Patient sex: M
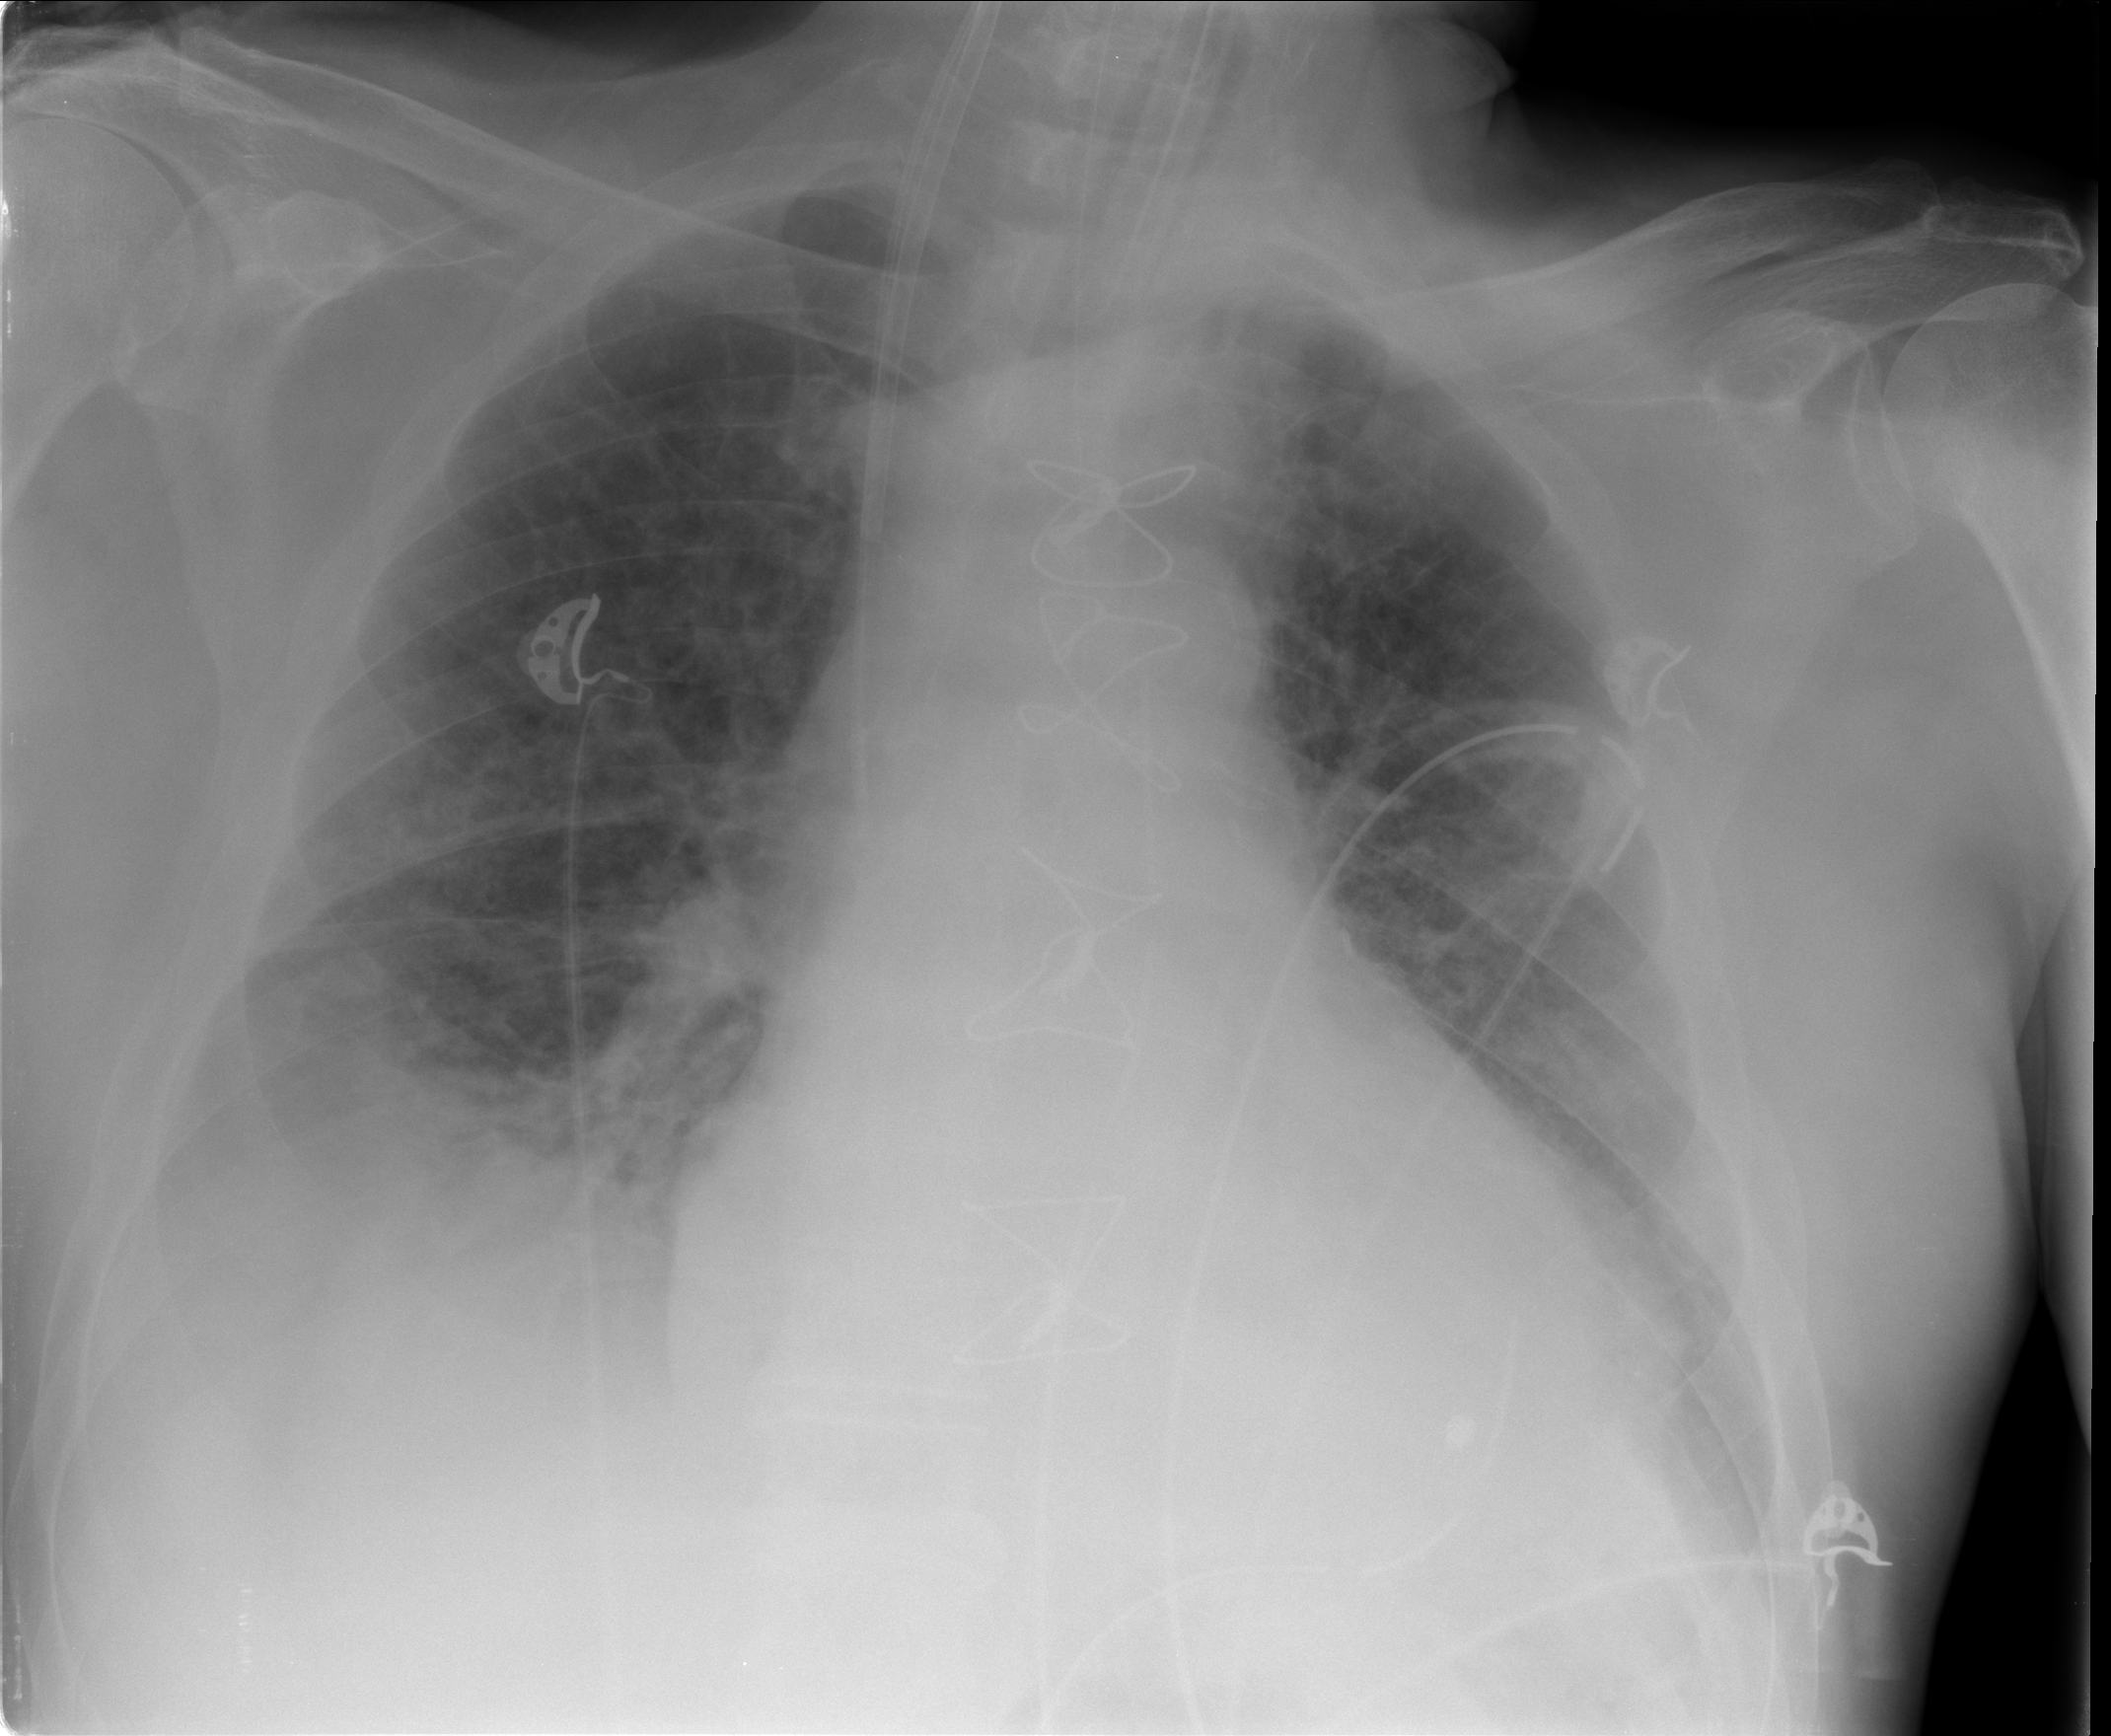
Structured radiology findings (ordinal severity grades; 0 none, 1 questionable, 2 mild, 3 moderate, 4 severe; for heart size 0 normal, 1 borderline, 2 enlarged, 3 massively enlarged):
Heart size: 2
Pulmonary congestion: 2
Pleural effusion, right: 3
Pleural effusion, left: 2
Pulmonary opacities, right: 0
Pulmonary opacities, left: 0
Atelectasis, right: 3
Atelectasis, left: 2